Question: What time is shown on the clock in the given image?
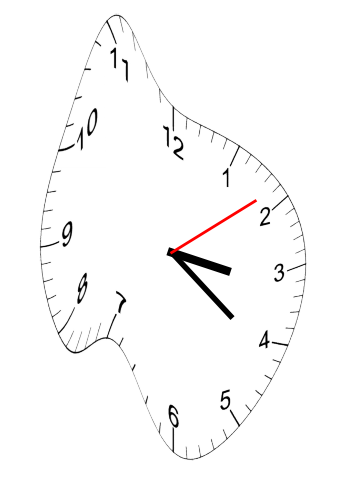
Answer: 03:21:09